Question: Count the number of objects in the diagram.
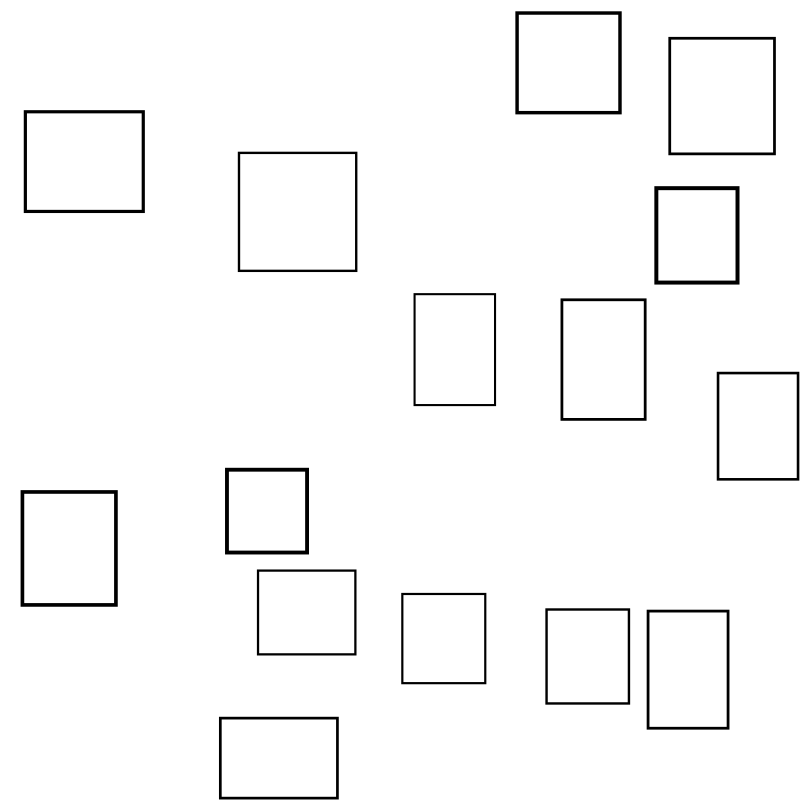
Answer: 15